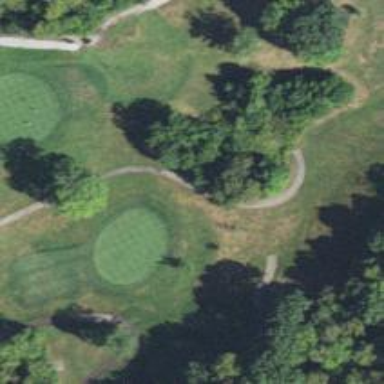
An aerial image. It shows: View of golf hole.